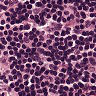
Metastatic tissue present: no